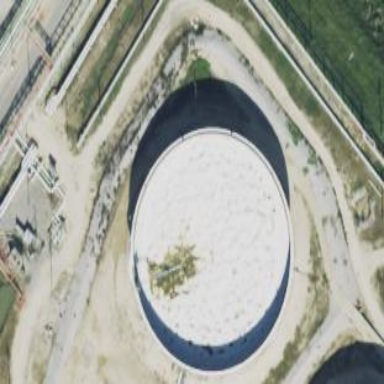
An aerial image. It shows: Building with storage tank.